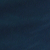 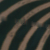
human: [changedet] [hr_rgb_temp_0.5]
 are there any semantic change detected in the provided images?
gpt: A palm shaped island constructed on a bed of dredged sand and rock appears in the sea.